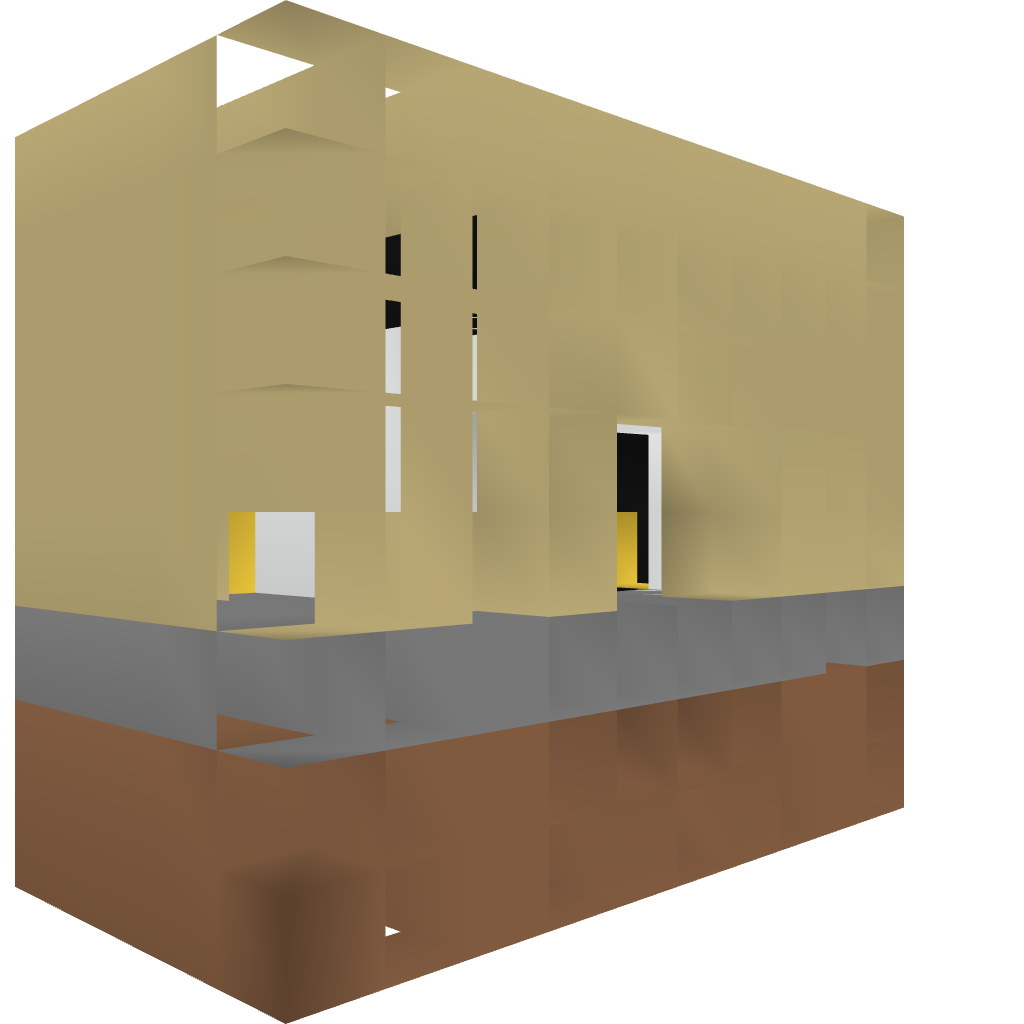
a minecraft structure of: Redstone Door